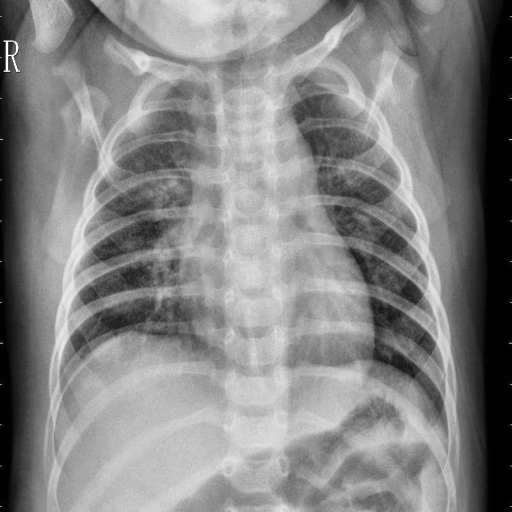
Finding: PNEUMONIA